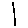
Label: line